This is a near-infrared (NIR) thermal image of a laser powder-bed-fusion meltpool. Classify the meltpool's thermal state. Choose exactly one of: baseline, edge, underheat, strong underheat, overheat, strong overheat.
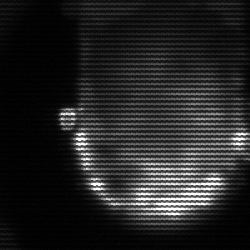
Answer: baseline